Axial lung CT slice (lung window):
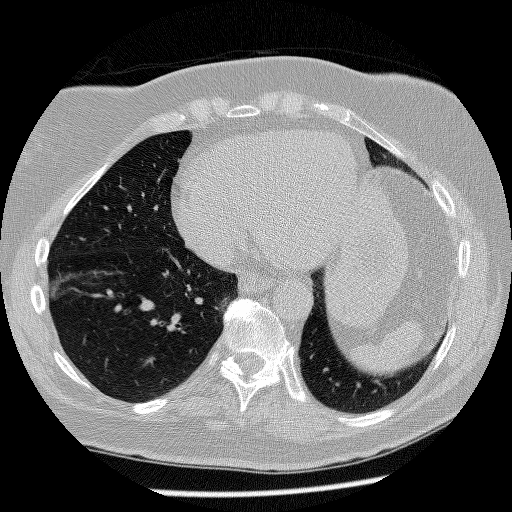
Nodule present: no